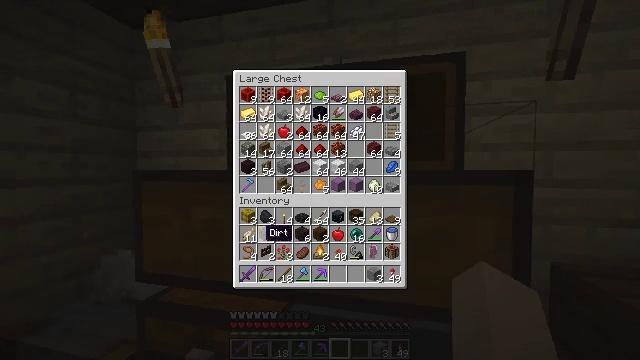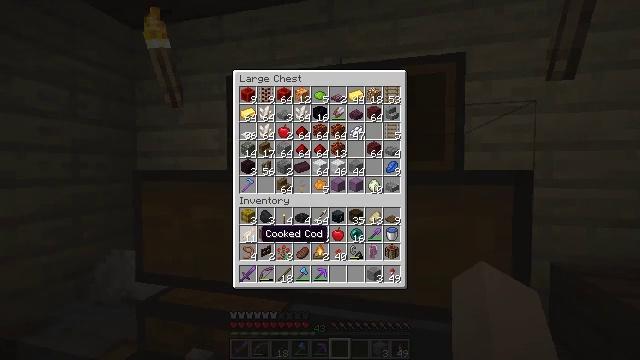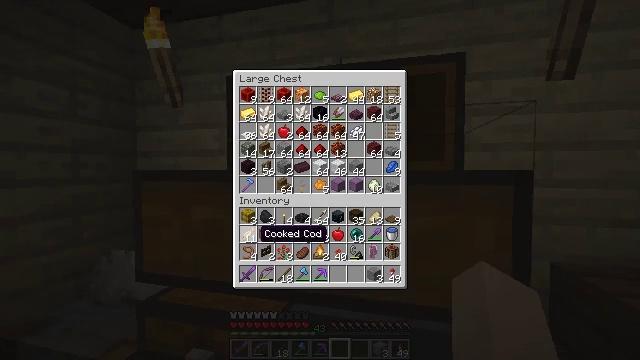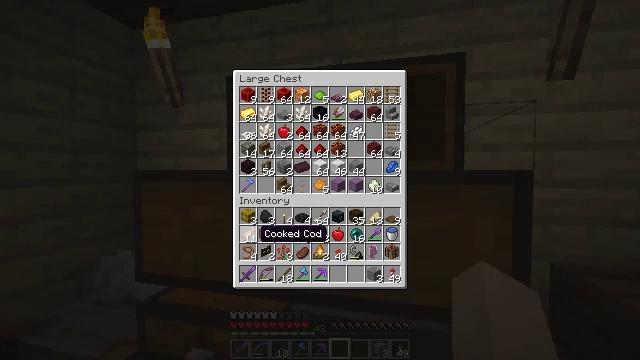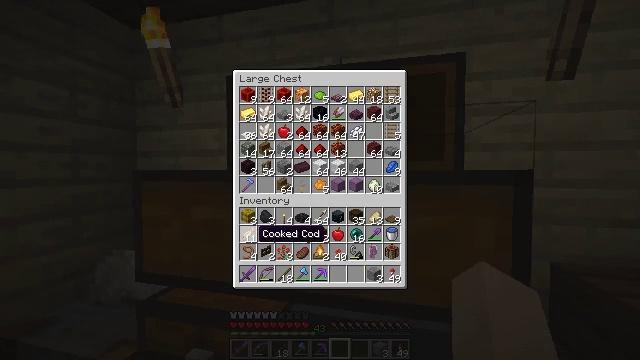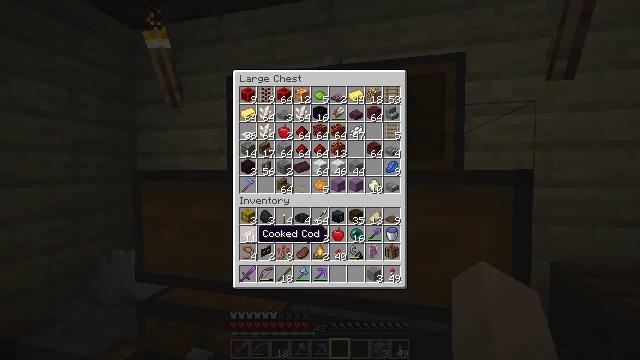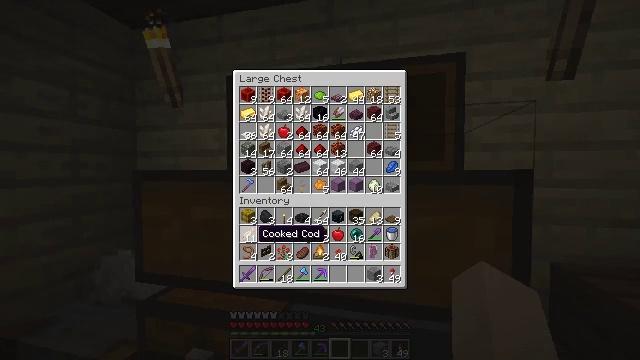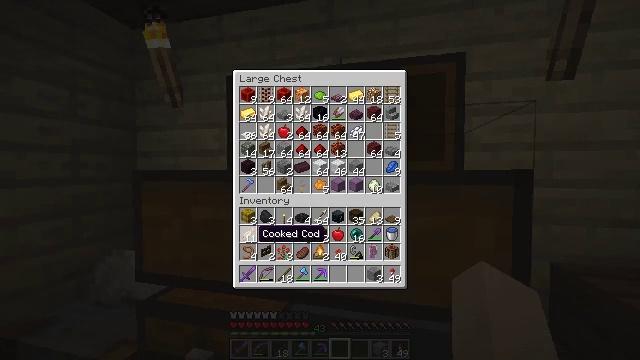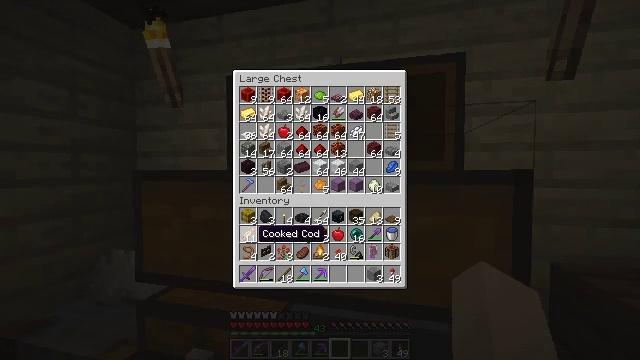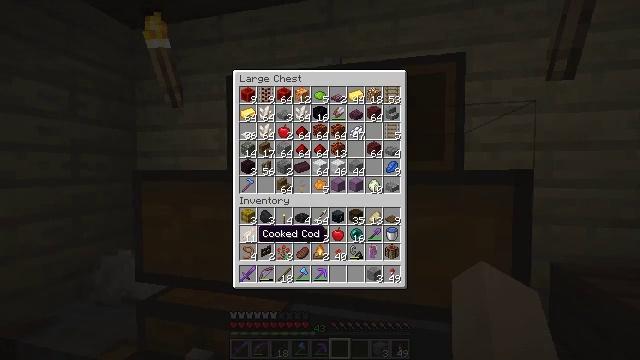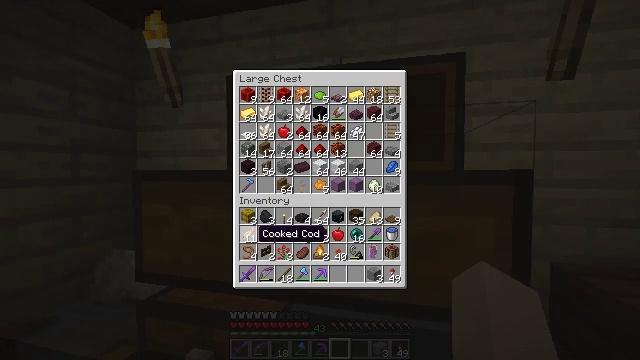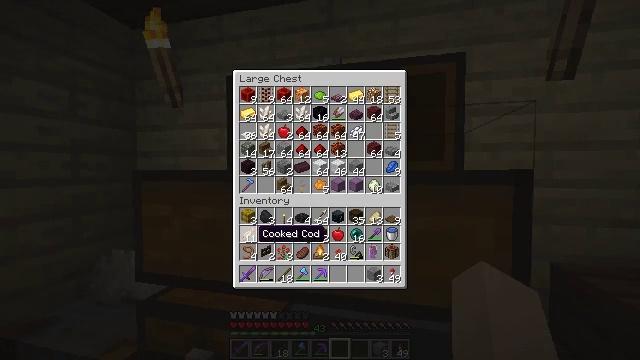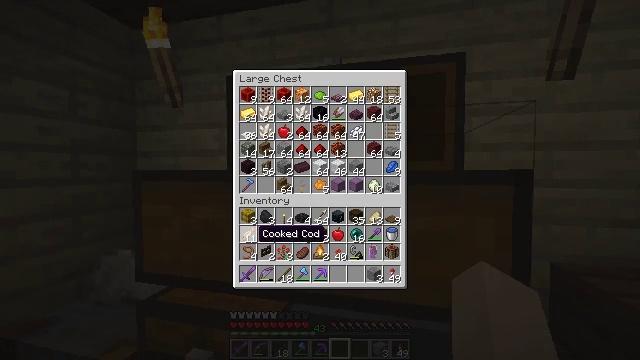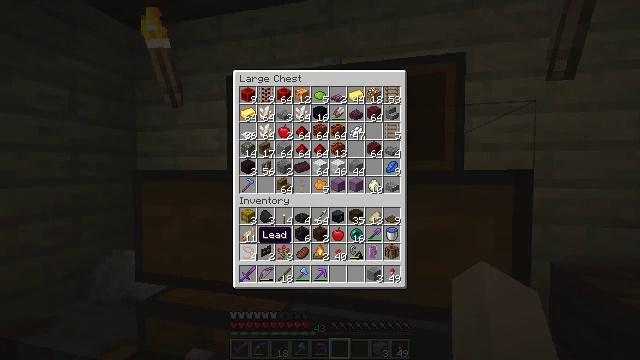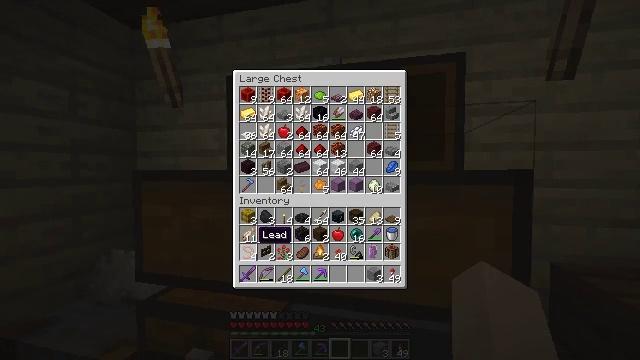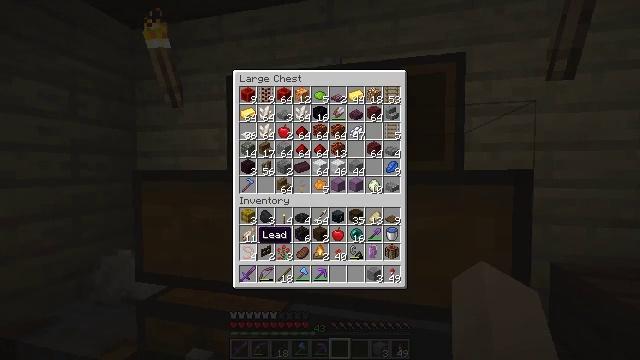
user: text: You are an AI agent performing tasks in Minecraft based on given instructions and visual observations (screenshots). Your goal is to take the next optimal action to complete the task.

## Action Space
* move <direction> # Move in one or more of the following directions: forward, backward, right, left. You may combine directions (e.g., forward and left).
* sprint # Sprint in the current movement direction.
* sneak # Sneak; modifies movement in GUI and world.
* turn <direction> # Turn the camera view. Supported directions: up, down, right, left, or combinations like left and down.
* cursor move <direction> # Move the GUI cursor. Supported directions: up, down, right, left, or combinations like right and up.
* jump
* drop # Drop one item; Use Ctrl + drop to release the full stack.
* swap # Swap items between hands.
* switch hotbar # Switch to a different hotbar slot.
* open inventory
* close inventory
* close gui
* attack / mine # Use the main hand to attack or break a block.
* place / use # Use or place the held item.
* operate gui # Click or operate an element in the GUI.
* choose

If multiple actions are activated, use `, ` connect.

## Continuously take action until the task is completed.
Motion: motion action
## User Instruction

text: Gather the sea lantern with a pickaxe.
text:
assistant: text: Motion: sneak
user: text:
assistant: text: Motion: sneak
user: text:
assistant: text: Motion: sneak
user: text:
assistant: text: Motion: sneak
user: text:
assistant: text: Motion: sneak
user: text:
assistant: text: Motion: sneak
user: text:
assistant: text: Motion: sneak
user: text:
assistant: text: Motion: sneak
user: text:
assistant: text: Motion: sneak
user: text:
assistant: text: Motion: sneak
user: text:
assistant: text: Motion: sneak
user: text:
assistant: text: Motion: sneak
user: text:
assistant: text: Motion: sneak
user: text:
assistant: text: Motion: sneak
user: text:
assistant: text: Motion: sneak
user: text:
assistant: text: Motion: sneak
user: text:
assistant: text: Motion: sneak
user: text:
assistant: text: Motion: sneak
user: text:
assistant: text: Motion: sneak
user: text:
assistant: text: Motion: sneak
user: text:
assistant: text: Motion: sneak
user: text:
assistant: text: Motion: sneak
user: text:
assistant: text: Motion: sneak, attack / mine
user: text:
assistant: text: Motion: sneak, attack / mine
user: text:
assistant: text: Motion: sneak, attack / mine
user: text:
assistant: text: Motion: sneak, attack / mine
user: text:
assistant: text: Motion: sneak
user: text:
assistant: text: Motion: sneak
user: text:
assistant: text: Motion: sneak
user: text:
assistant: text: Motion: sneak